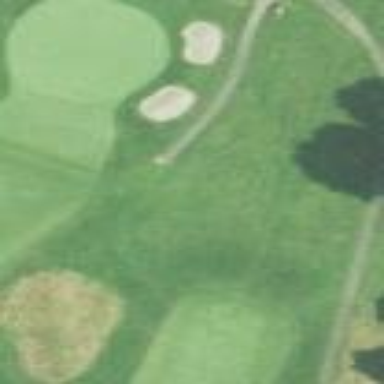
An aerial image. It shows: Area with grass used as rough in golf course.